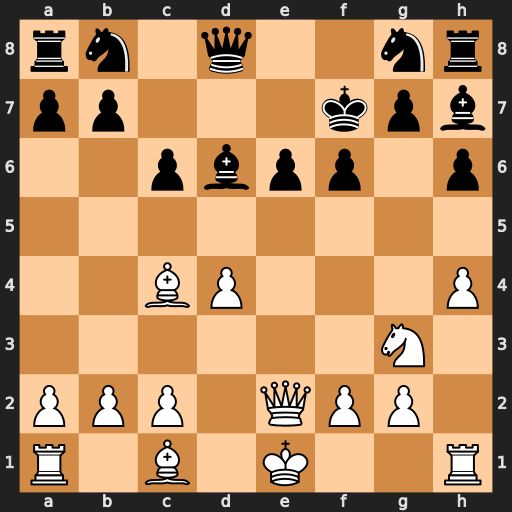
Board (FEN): rn1q2nr/pp3kpb/2pbpp1p/8/2BP3P/6N1/PPP1QPP1/R1B1K2R
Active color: w
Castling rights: KQ
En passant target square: -
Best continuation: Qxe6+ Kf8 Qf7#